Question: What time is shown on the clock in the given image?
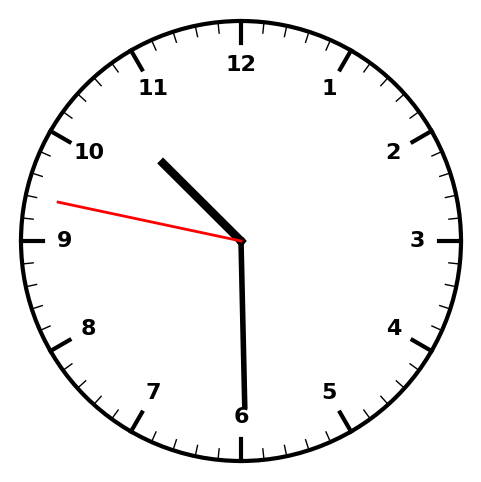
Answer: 10:29:47